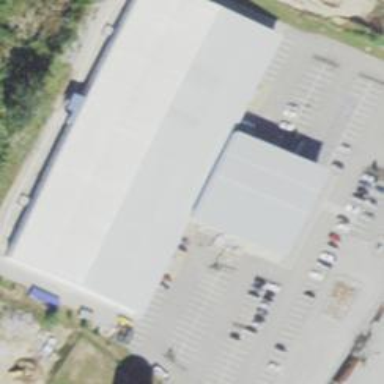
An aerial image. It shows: Building used for karting.